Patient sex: M
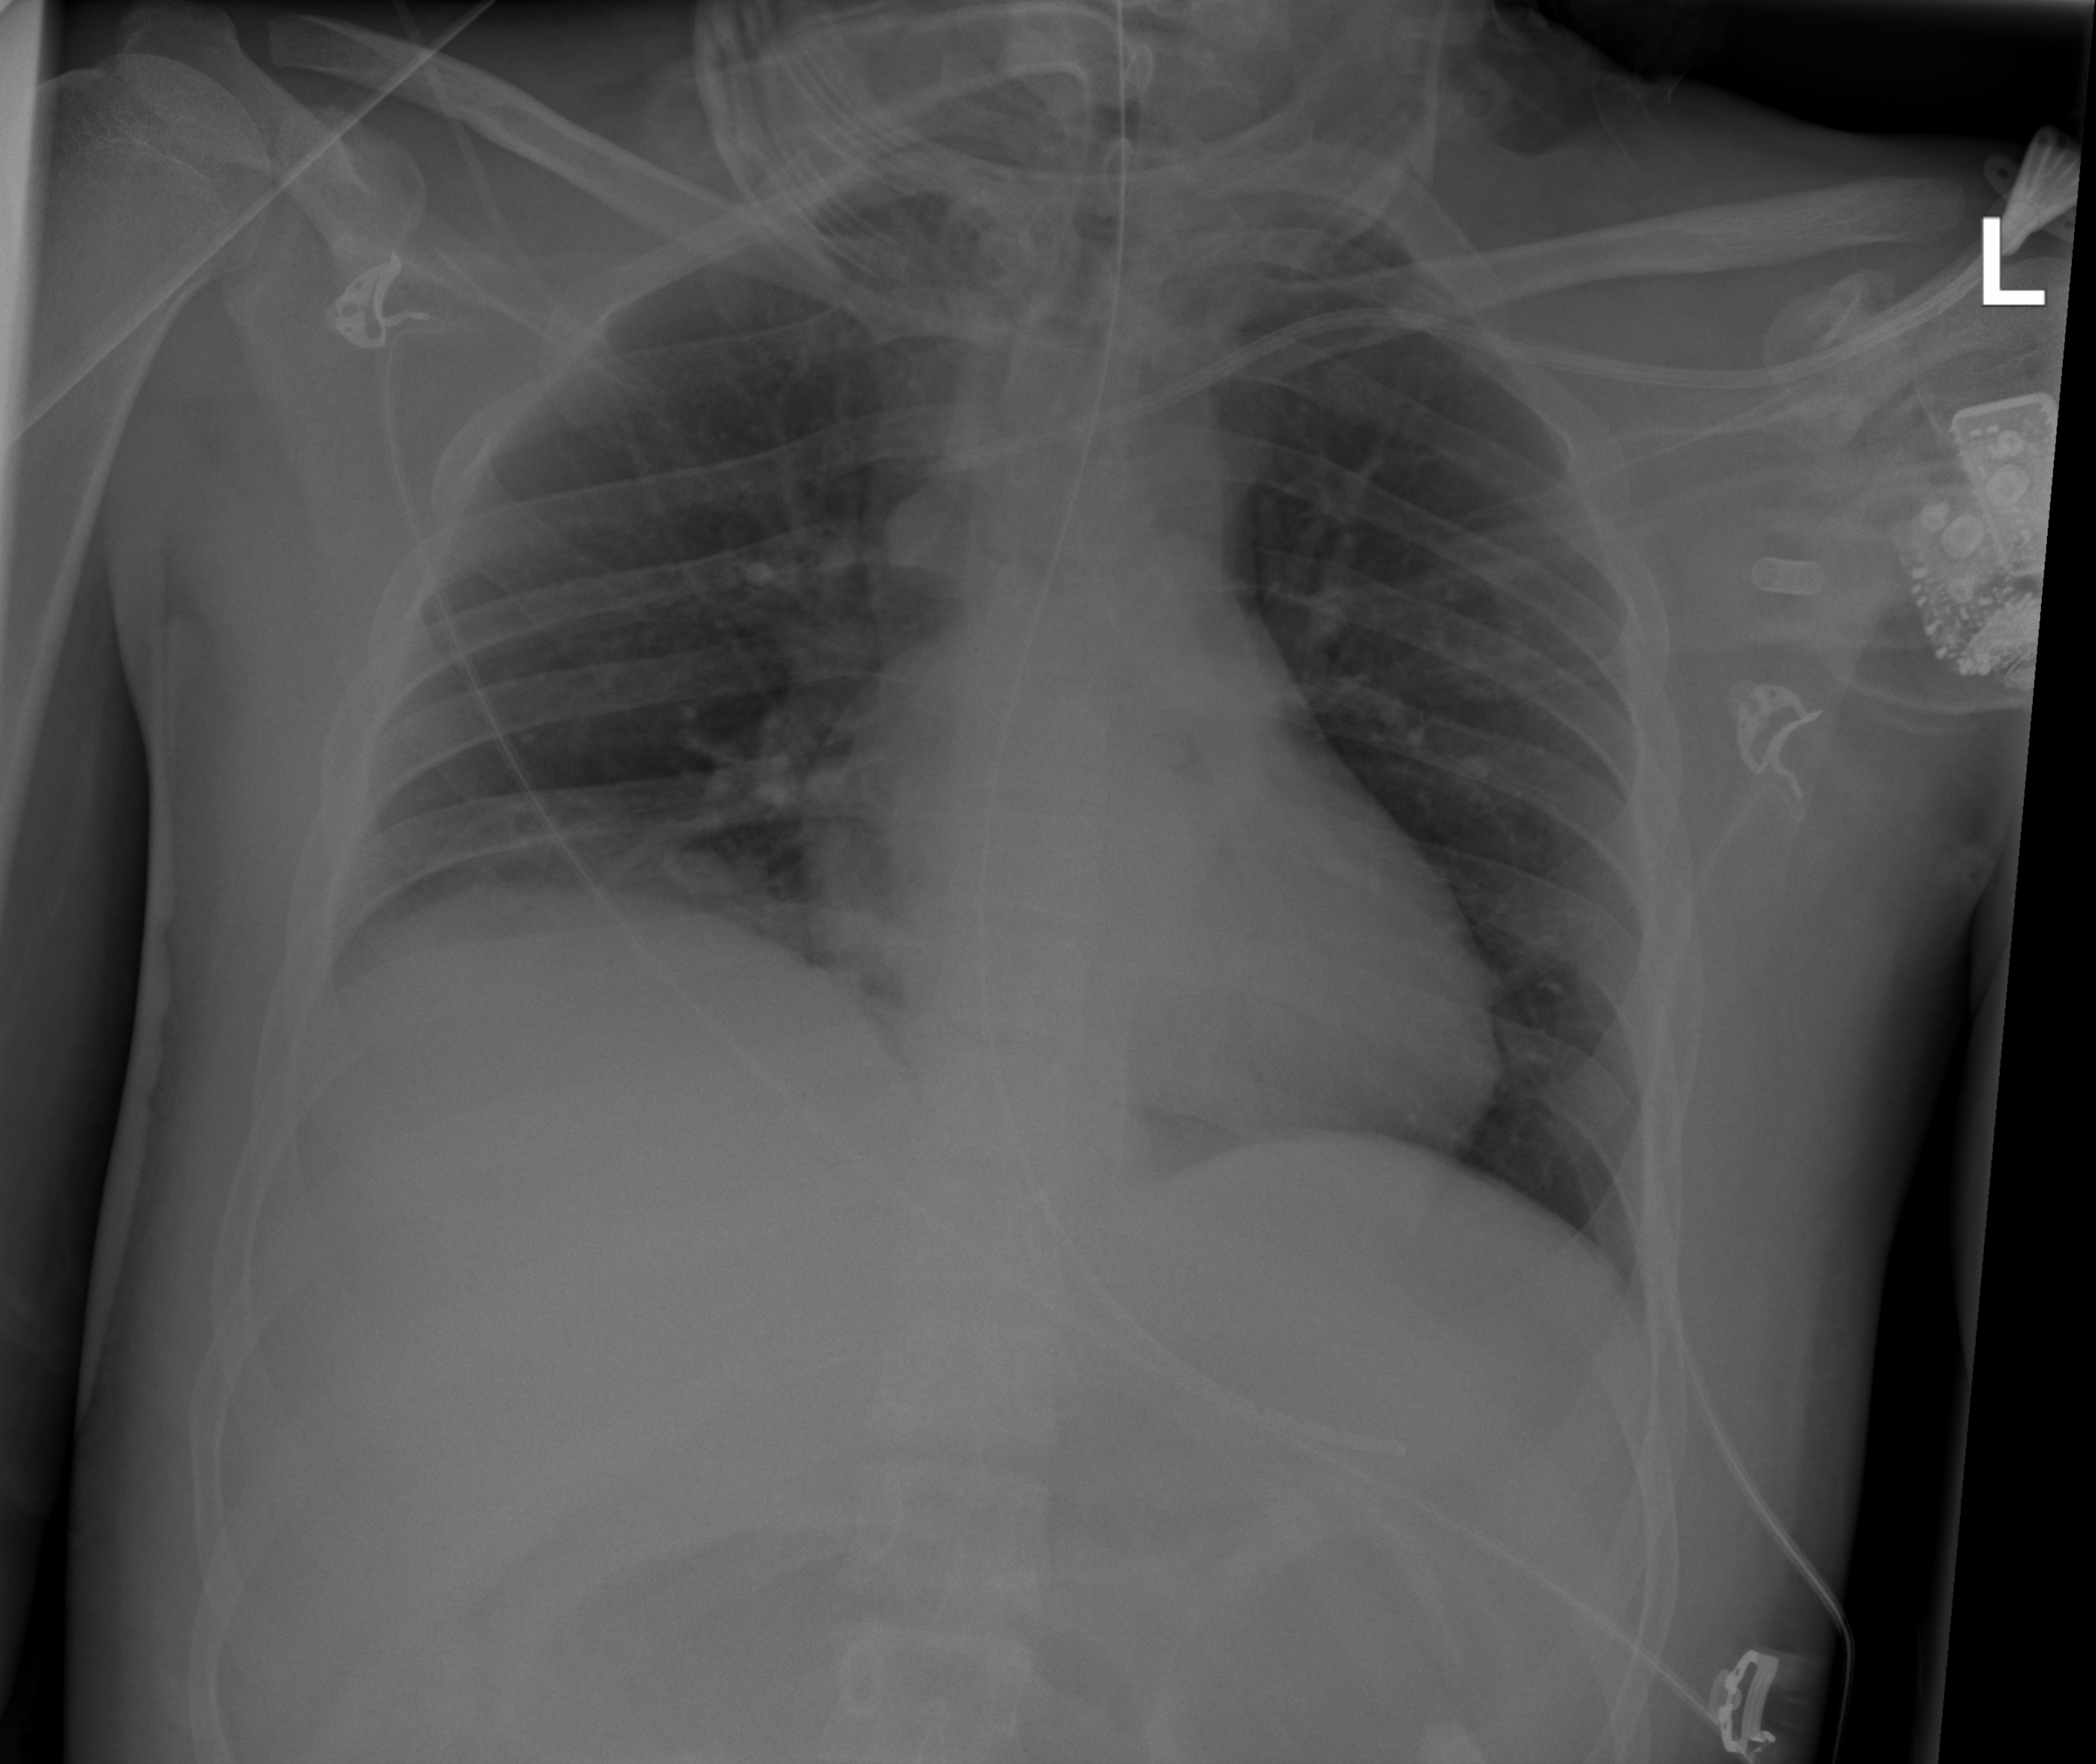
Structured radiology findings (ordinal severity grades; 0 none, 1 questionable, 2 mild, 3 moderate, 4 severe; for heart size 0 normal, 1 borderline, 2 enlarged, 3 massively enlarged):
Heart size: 0
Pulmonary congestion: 0
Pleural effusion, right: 2
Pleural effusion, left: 0
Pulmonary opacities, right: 0
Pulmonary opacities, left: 0
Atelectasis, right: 2
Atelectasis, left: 0